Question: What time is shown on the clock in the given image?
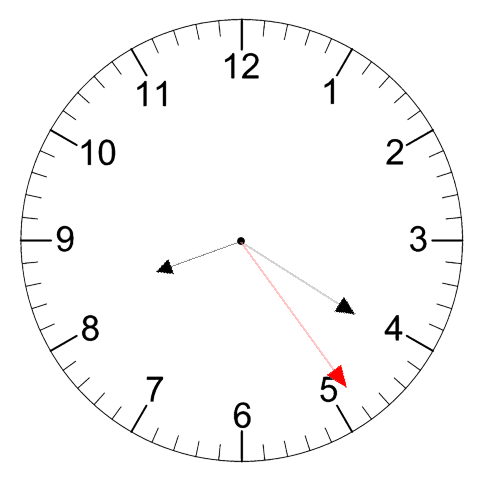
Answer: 08:20:24